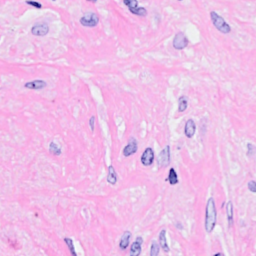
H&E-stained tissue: Breast